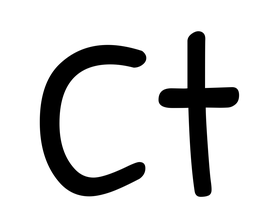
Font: PatrickHand-Regular